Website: walmart
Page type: address-validator
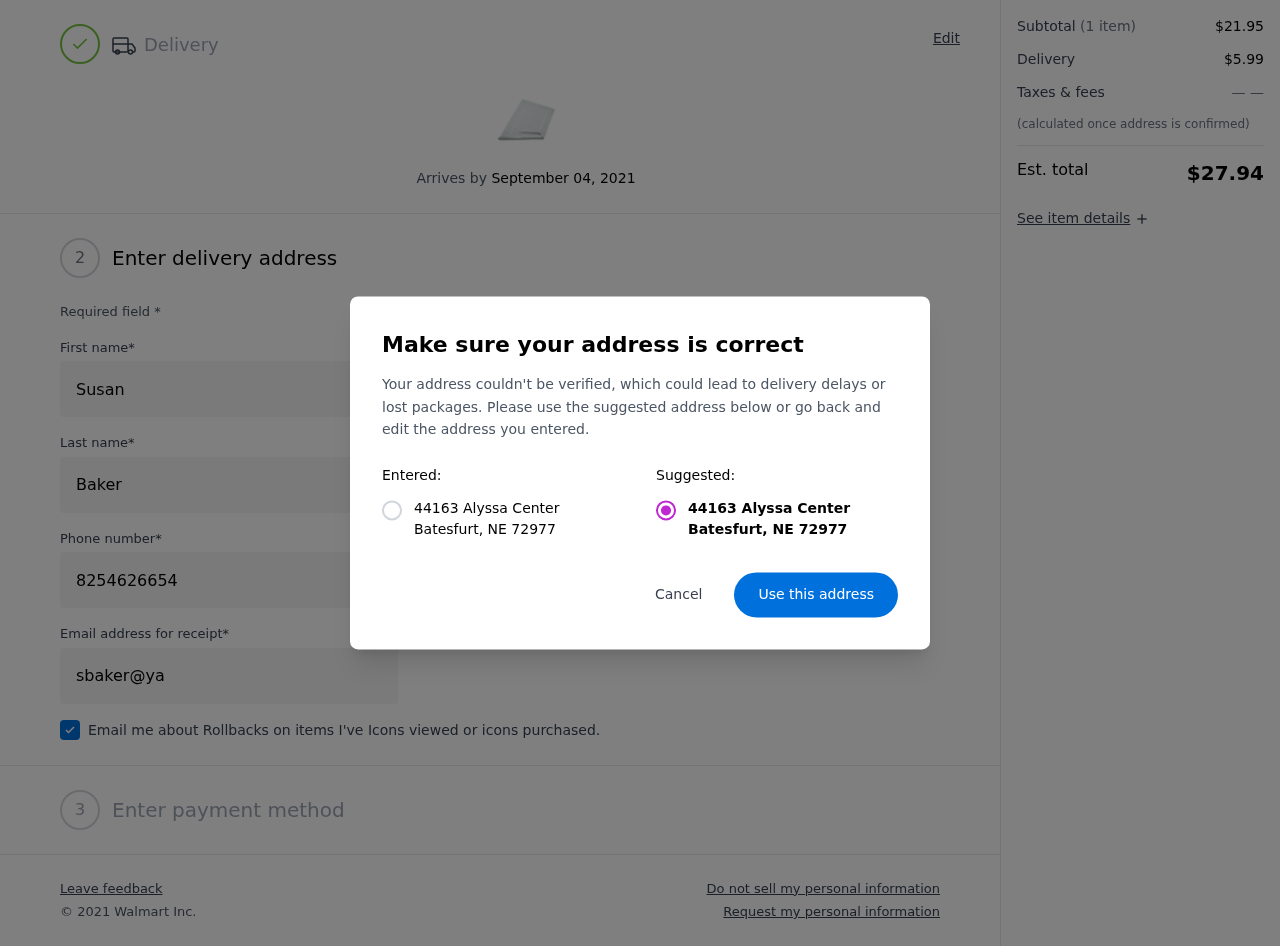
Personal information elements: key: PII_CITY
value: Batesfurt
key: PII_POSTCODE
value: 72977
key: PII_STATE_ABBR
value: NE
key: PII_STREET
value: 44163 Alyssa Center
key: PII_FIRSTNAME
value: Susan
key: PII_LASTNAME
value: Baker
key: PII_STREET2
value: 4987 Logan Parks
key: PII_PHONE
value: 8254626654
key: PII_EMAIL
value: sbaker@yahoo.com
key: PII_POSTCODE_FULL
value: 72977
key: PII_POSTCODE_NUMERIC
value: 72977
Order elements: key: ORDER_DELIVERY_DATE
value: September 04, 2021
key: ORDER_SUBTOTAL
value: $21.95
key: ORDER_SHIPPING_COST
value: $5.99
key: ORDER_TOTAL
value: $27.94